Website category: university
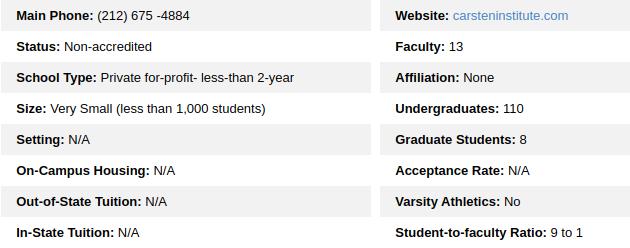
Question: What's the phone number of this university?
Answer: (212) 675 -4884

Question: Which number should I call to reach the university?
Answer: (212) 675 -4884

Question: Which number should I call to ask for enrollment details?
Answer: (212) 675 -4884

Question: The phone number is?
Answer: (212) 675 -4884

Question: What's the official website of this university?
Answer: carsteninstitute.com

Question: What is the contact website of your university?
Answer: carsteninstitute.com

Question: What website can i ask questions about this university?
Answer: carsteninstitute.com

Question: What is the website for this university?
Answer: carsteninstitute.com

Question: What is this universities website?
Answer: carsteninstitute.com

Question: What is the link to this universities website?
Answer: carsteninstitute.com

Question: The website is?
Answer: carsteninstitute.com

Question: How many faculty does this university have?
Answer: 13

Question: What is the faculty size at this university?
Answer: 13

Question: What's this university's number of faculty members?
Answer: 13

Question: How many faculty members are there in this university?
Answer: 13

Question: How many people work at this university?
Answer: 13

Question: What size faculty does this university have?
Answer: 13

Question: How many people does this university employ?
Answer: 13

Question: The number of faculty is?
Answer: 13

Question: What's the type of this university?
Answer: Private for-profit- less-than 2-year

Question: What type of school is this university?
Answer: Private for-profit- less-than 2-year

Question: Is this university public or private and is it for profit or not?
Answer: Private for-profit- less-than 2-year

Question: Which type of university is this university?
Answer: Private for-profit- less-than 2-year

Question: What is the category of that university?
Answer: Private for-profit- less-than 2-year

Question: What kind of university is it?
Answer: Private for-profit- less-than 2-year

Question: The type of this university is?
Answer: Private for-profit- less-than 2-year

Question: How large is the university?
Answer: Very Small (less than 1,000 students)

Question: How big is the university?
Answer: Very Small (less than 1,000 students)

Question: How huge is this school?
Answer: Very Small (less than 1,000 students)

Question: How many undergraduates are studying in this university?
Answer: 110

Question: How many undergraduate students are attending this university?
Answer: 110

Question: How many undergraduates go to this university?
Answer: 110

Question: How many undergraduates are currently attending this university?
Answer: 110

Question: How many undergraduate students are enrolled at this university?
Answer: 110

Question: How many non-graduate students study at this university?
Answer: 110

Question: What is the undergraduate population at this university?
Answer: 110

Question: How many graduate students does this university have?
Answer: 8

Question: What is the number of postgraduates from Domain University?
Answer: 8

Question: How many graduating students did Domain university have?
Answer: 8

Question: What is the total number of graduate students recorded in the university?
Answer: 8

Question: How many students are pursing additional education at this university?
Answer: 8

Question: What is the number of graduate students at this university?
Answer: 8

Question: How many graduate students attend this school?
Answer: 8

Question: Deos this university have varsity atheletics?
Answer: No

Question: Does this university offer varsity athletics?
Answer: No

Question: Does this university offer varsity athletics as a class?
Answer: No

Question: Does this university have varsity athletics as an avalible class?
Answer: No

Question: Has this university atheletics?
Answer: No

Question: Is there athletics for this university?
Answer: No

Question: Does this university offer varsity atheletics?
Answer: No

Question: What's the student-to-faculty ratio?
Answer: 9 to 1

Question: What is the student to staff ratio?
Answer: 9 to 1

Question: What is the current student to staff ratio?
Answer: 9 to 1

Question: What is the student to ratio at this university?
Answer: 9 to 1

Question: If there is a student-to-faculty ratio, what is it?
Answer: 9 to 1

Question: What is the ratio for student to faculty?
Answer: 9 to 1

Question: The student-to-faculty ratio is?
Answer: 9 to 1